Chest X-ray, PA view. Patient: 49 years old, sex F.
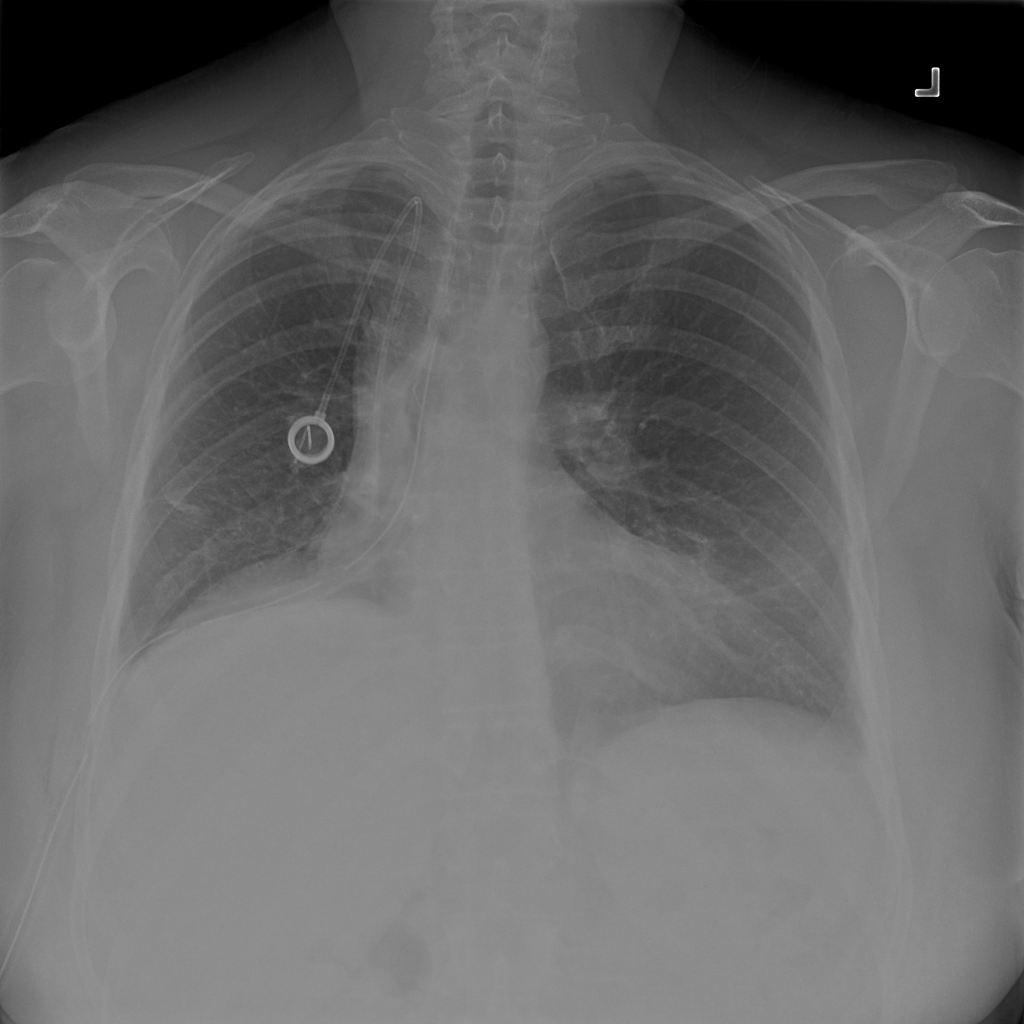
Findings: Pneumothorax